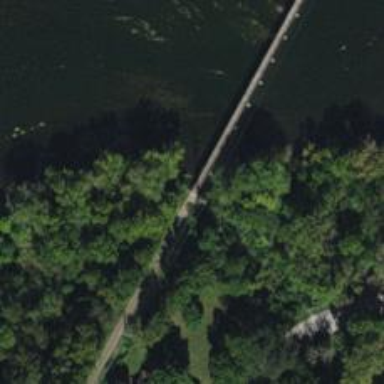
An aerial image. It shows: Abandoned railway bridge over grade1 cycleway.